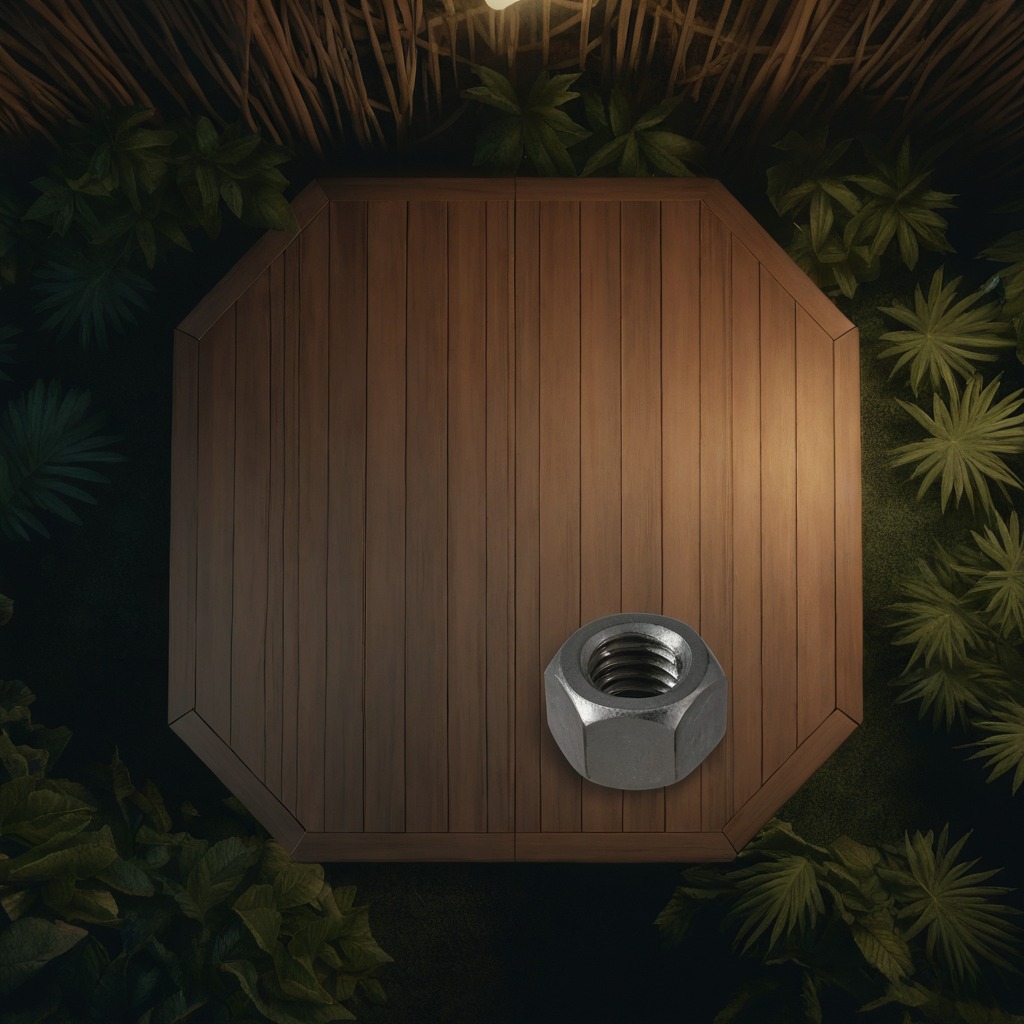
A metal nut is lying on a wooden table inside a jungle field workshop tent at night.